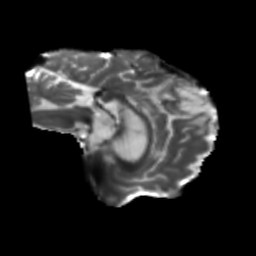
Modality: T2w
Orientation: sagittal
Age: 63
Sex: female
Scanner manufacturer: siemens
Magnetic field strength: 3 T
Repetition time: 5.47 s
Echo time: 0.0854 s